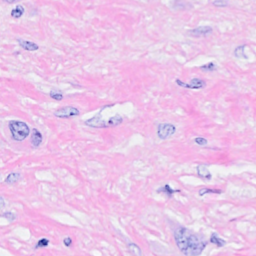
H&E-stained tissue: Breast